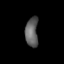
Tissue: lung
Cell type: Endothelial cells
Senescence score: 0.5507
Nuclear area (px): 370
Mean DAPI intensity: 97.081